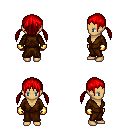
a pixel art fantasy rpg character, female body template, human, tanned skin, brown robe, gold greaves, red twin-tailed hairstyle, gold gloves, four views (front, back, left, right), 2x2 character sprite sheet, small pixel art, hard edges, no anti-aliasing